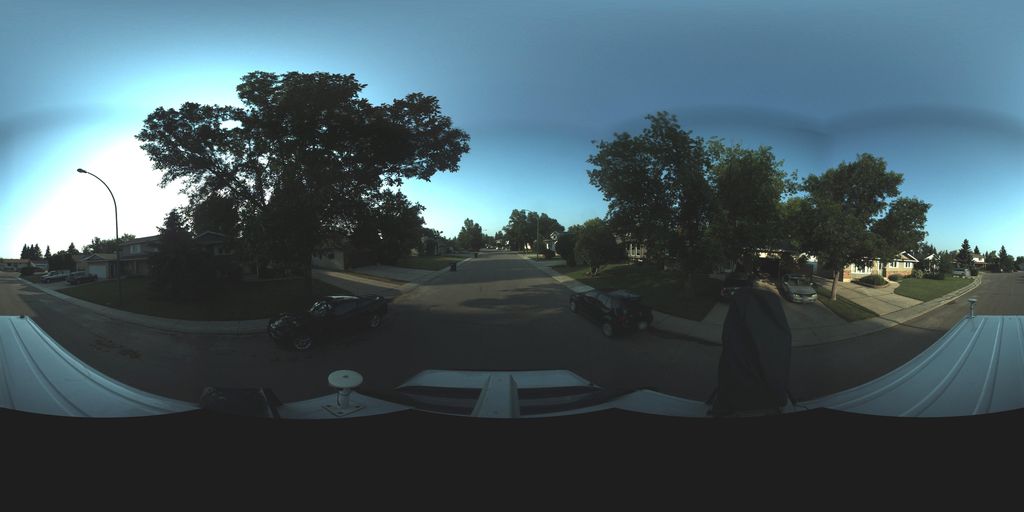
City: saskatoon